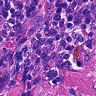
Metastatic tissue present: no